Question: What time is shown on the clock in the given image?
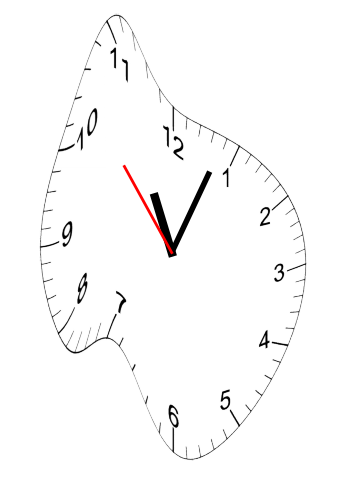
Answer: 11:03:53